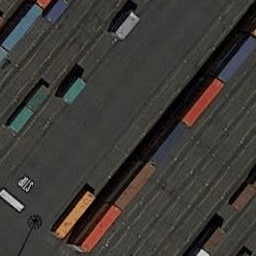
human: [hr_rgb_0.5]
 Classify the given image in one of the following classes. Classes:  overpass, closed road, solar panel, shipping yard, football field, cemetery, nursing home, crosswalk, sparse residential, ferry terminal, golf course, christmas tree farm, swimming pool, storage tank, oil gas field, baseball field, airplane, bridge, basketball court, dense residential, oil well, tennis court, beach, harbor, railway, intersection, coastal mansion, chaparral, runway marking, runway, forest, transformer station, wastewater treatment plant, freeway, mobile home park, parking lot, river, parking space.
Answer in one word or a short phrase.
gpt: shipping yard